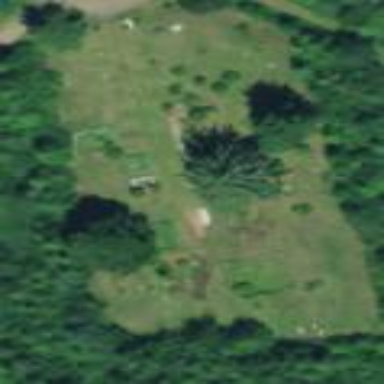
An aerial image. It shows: Graveyard area designated as cemetery.